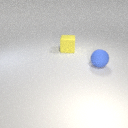
large blue rubber sphere in front of large yellow rubber cube